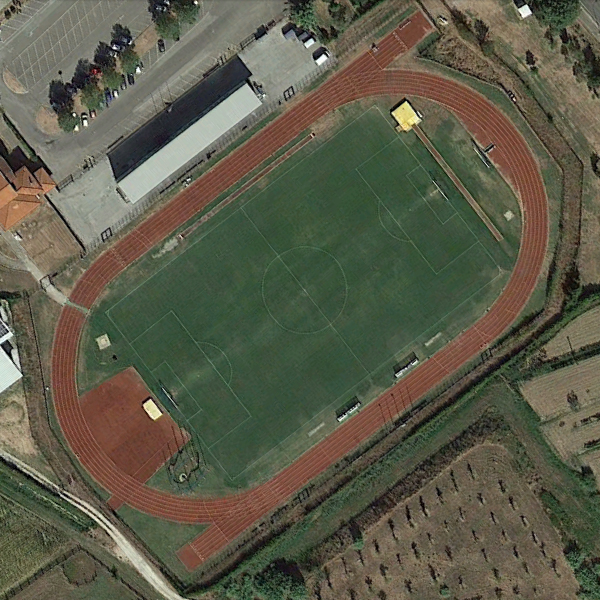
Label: Playground